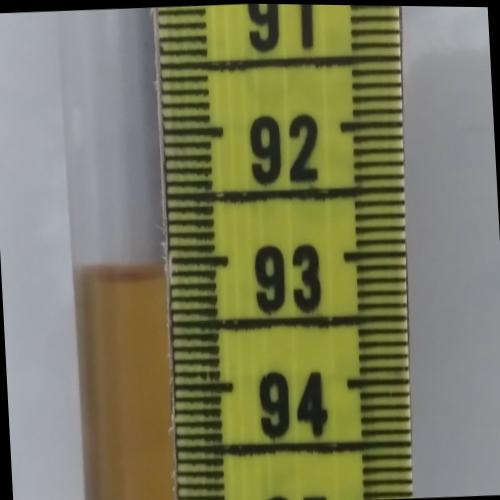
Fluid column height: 93.1 cm